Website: apple
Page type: payment
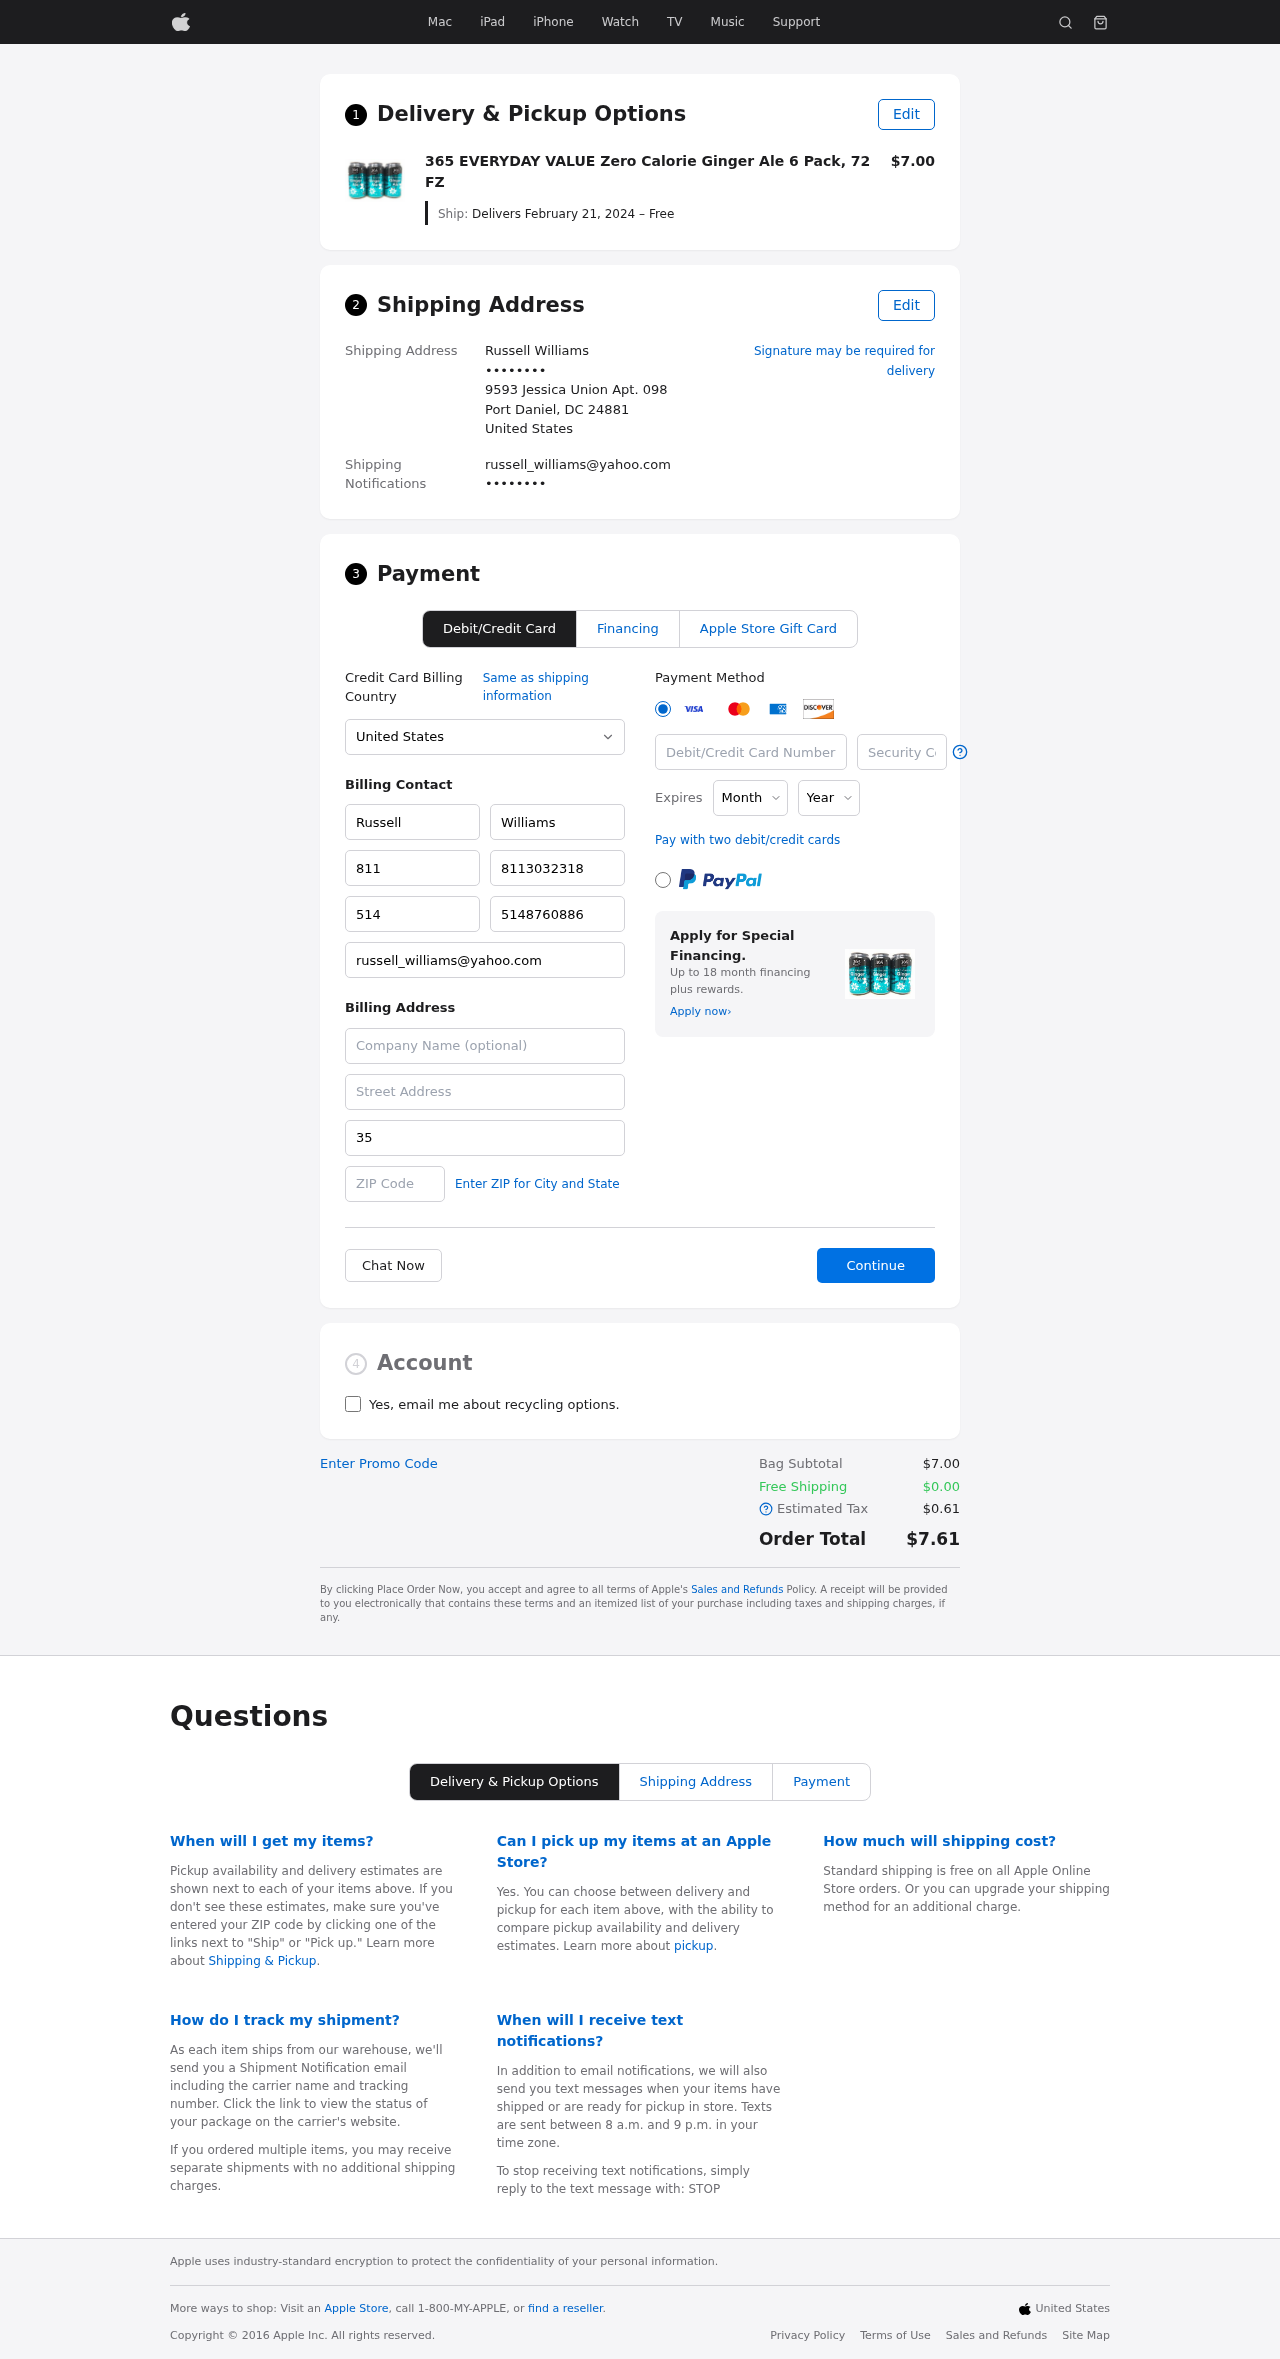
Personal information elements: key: PII_CARD_CVV
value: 980
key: PII_CARD_EXPIRY_MONTH
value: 02
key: PII_CARD_EXPIRY_YEAR
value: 26
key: PII_CARD_NUMBER
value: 6555 0690 6620 4380
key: PII_CITY_STATE_ZIP
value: Port Daniel, DC 24881
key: PII_COUNTRY
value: United States
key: PII_EMAIL
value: russell_williams@yahoo.com
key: PII_EMAIL2
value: russell_williams@yahoo.com
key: PII_FIRSTNAME
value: Russell
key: PII_FULLNAME
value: Russell Williams
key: PII_LASTNAME
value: Williams
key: PII_PHONE3
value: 8113032318
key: PII_PHONE_ALT
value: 5148760886
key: PII_PHONE_ALT_AREA
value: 514
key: PII_PHONE_AREA
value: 811
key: PII_SECURITY_CODE
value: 3571
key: PII_STREET
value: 9593 Jessica Union Apt. 098
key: PII_PHONE
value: ••••••••
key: PII_PHONE2
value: ••••••••
Product elements: key: PRODUCT1_NAME
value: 365 EVERYDAY VALUE Zero Calorie Ginger Ale 6 Pack, 72 FZ
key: PRODUCT1_PRICE
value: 7
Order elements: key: ORDER_DELIVERY_DATE
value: Delivers February 21, 2024 – Free
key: ORDER_SUBTOTAL
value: $7.00
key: ORDER_SHIPPING_COST
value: $0.00
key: ORDER_TAX
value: $0.61
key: ORDER_TOTAL
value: $7.61